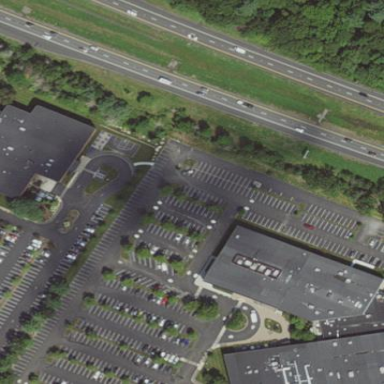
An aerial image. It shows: Parking area.